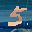
Label: 5